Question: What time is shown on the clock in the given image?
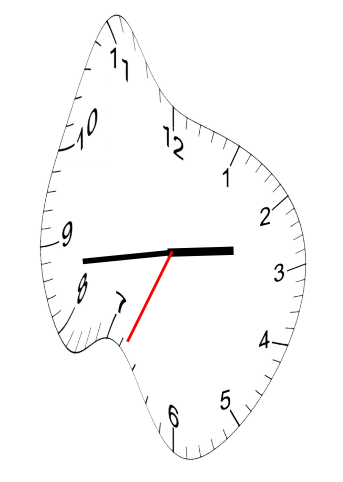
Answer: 02:43:34